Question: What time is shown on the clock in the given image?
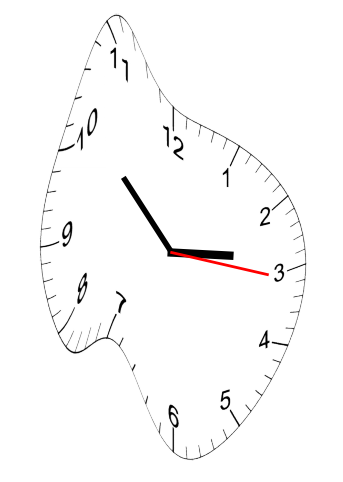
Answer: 02:52:16